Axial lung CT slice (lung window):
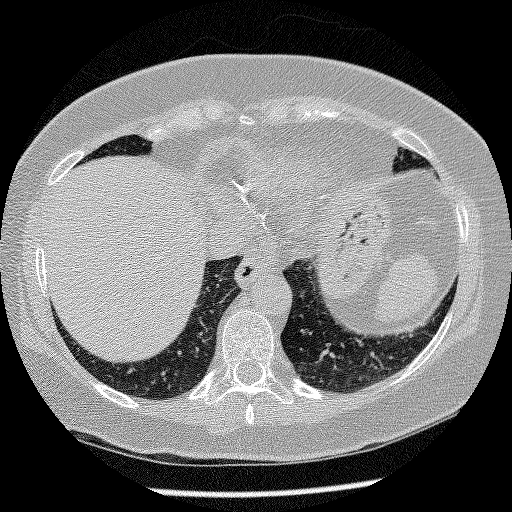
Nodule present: no